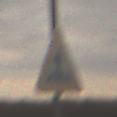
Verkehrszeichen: FussgaengerueberwegLinks
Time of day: MorningAfternoon
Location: Outdoor (Nature)
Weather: Overcast
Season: NotSpecified
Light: Natural